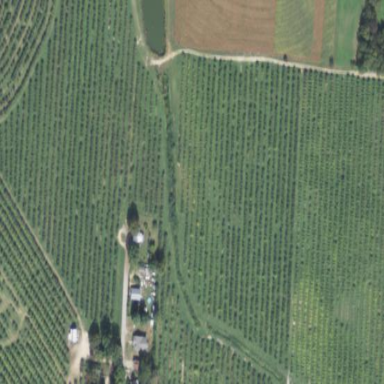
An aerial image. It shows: Orchard.